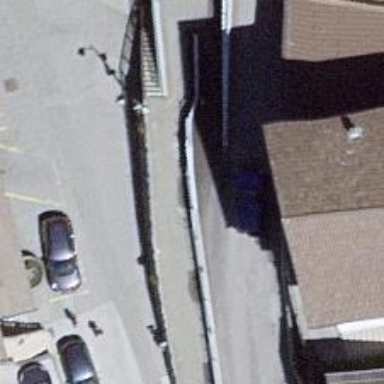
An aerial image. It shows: Retaining wall.